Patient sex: M
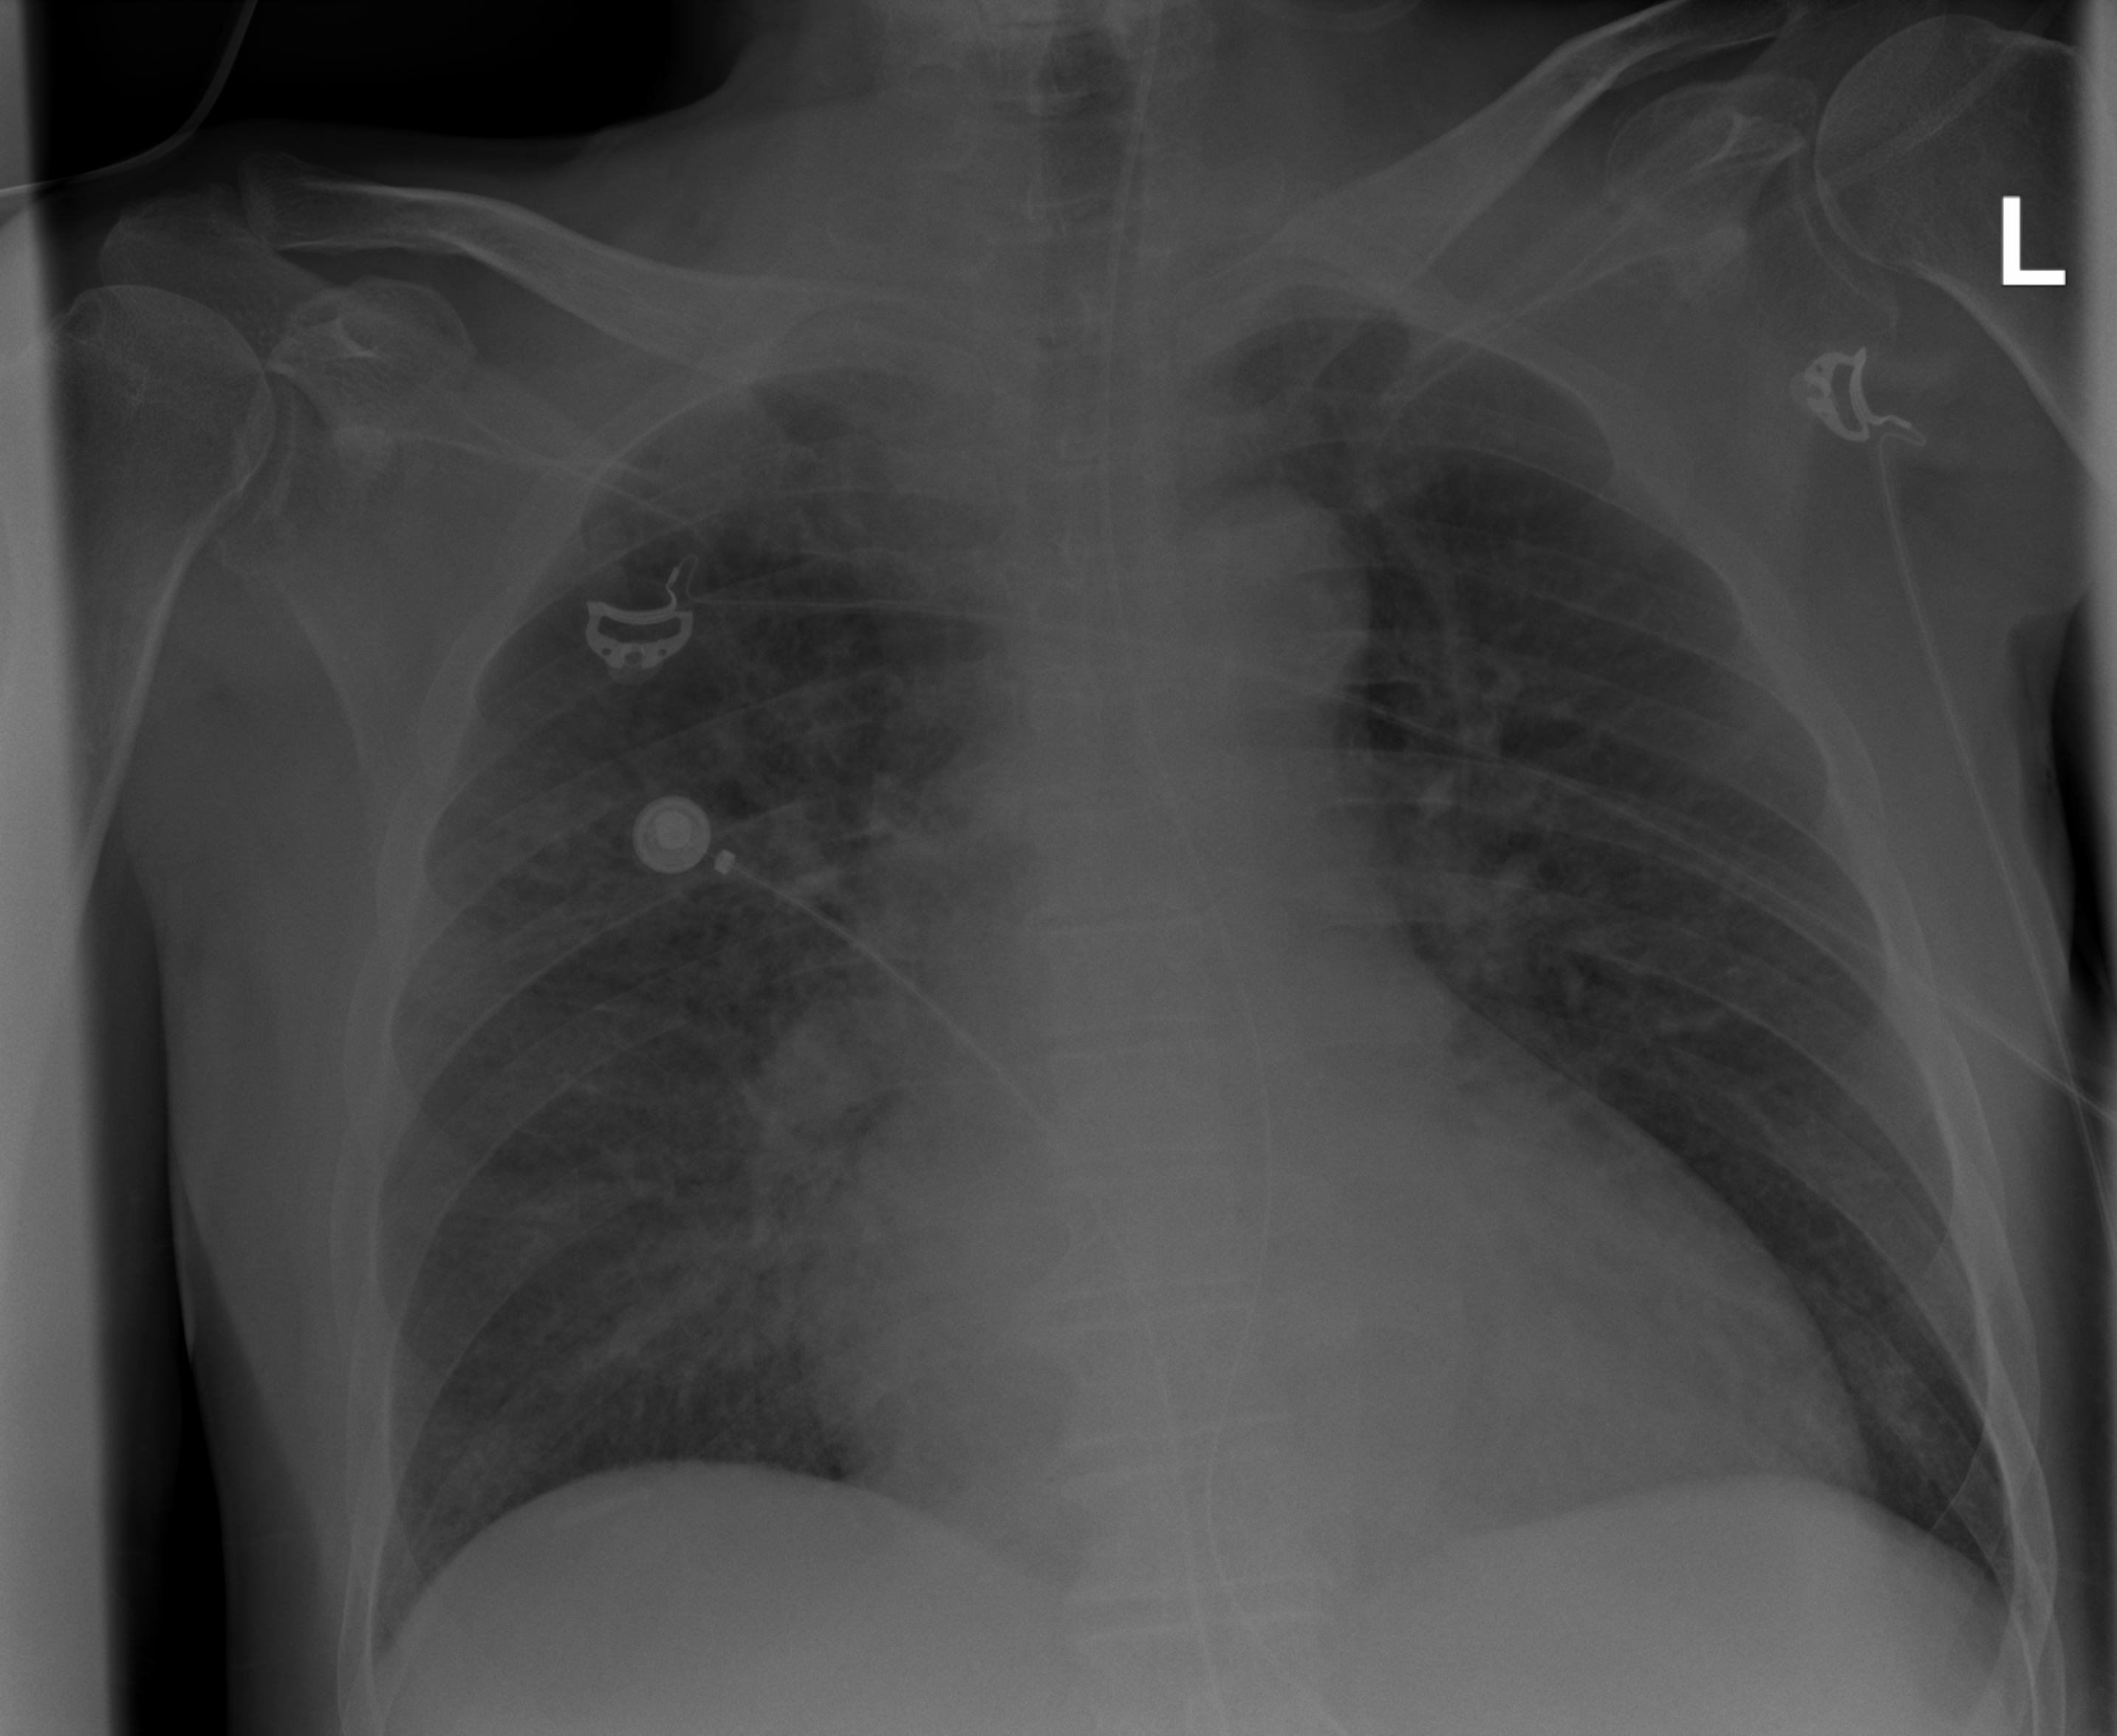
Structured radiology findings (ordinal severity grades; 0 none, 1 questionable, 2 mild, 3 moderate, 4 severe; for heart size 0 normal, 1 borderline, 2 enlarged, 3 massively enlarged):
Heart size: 2
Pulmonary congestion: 2
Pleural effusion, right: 0
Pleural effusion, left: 0
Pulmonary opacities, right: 3
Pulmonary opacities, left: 2
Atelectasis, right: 0
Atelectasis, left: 0